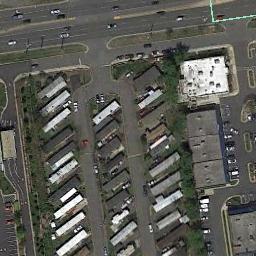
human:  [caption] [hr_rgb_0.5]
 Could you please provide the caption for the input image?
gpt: The mobile home park is next to the road .

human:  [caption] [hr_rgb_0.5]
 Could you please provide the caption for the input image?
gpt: There are neat rows of mobile homes on both sides of the road .

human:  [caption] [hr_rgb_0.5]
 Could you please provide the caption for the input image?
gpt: There are many buildings in the mobile home park .

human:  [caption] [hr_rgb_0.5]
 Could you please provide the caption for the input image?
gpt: There are many buildings on the mobile home park beside a freeway .

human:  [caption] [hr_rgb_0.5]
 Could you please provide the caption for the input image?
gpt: The mobile home park has some mobile homes arranged in lines and a freeway is next to the mobile home park .